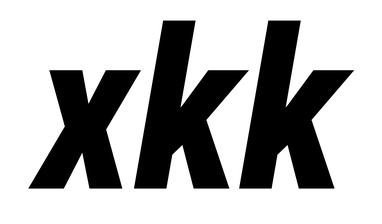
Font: Roboto-Italic_Condensed_ExtraBold_Italic